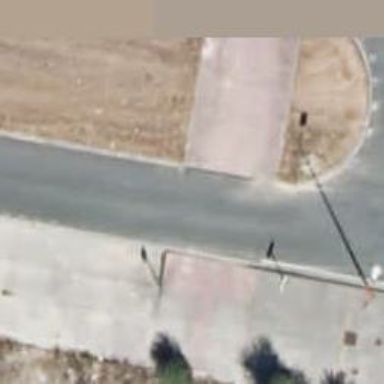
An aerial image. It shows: Sidewalk along the footway.